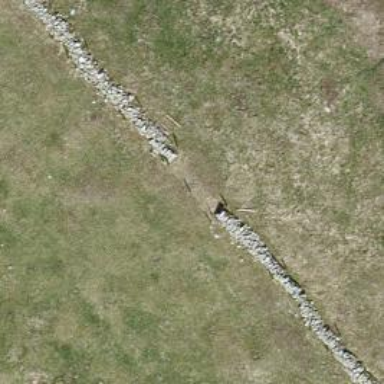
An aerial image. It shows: Wall is shown in the image.